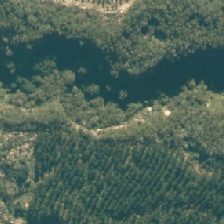
Land cover: manuka_kanuka